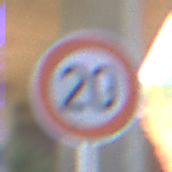
Verkehrszeichen: Geschwindigkeit20
Umgebung: Roofed, Underpass
Tageszeit: Midday
Wetter: Clear
Licht: Natural
Jahreszeit: NotSpecified
Kontrast: LowContrast